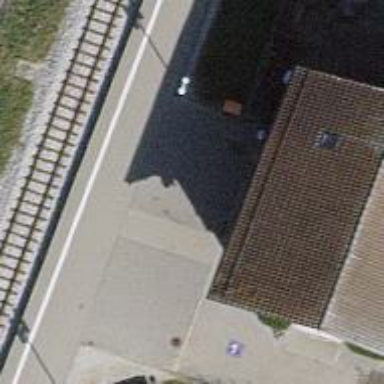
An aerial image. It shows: Railway halt station for public transport.